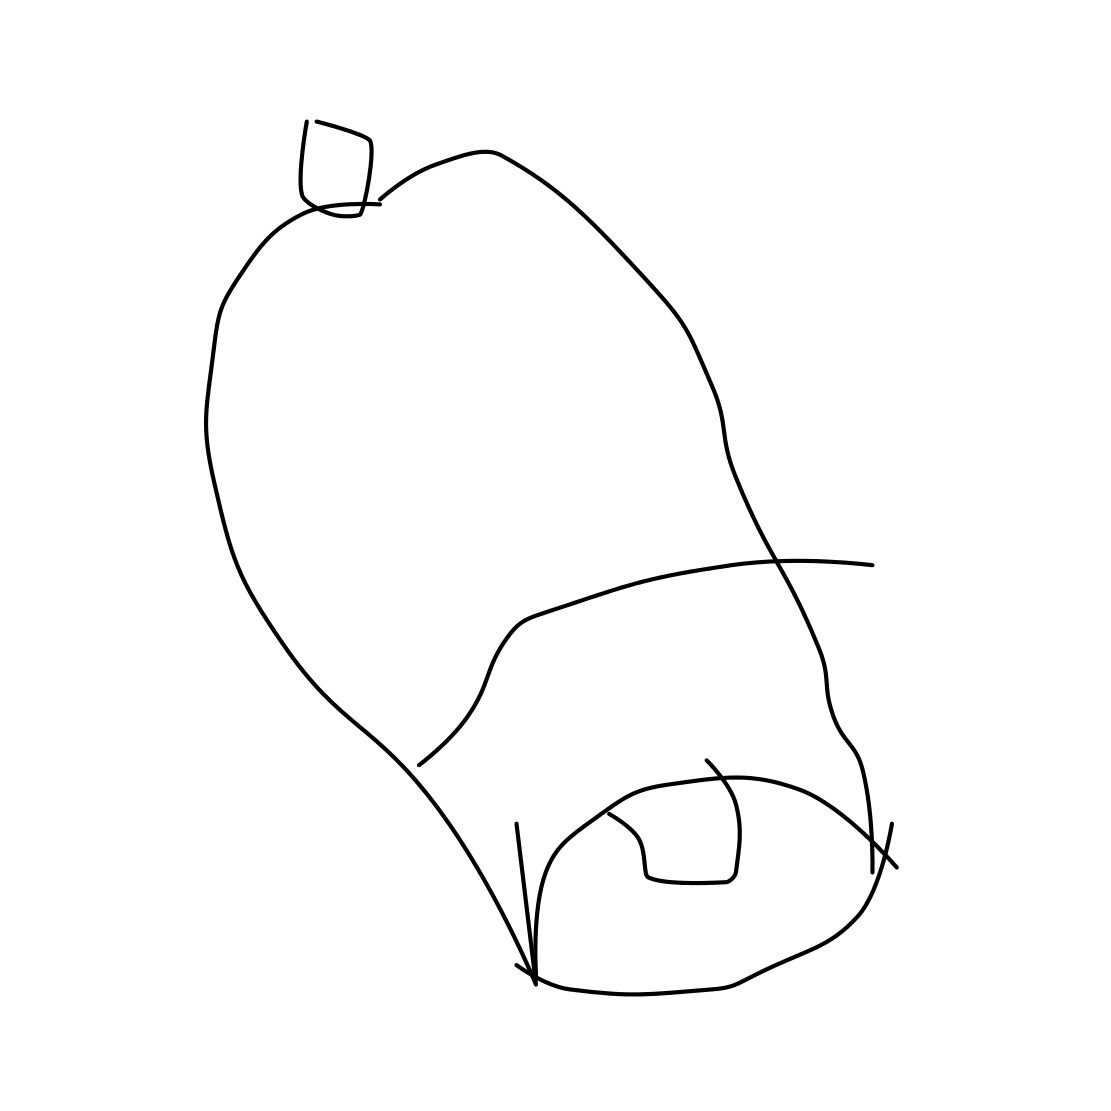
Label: bell